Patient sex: F
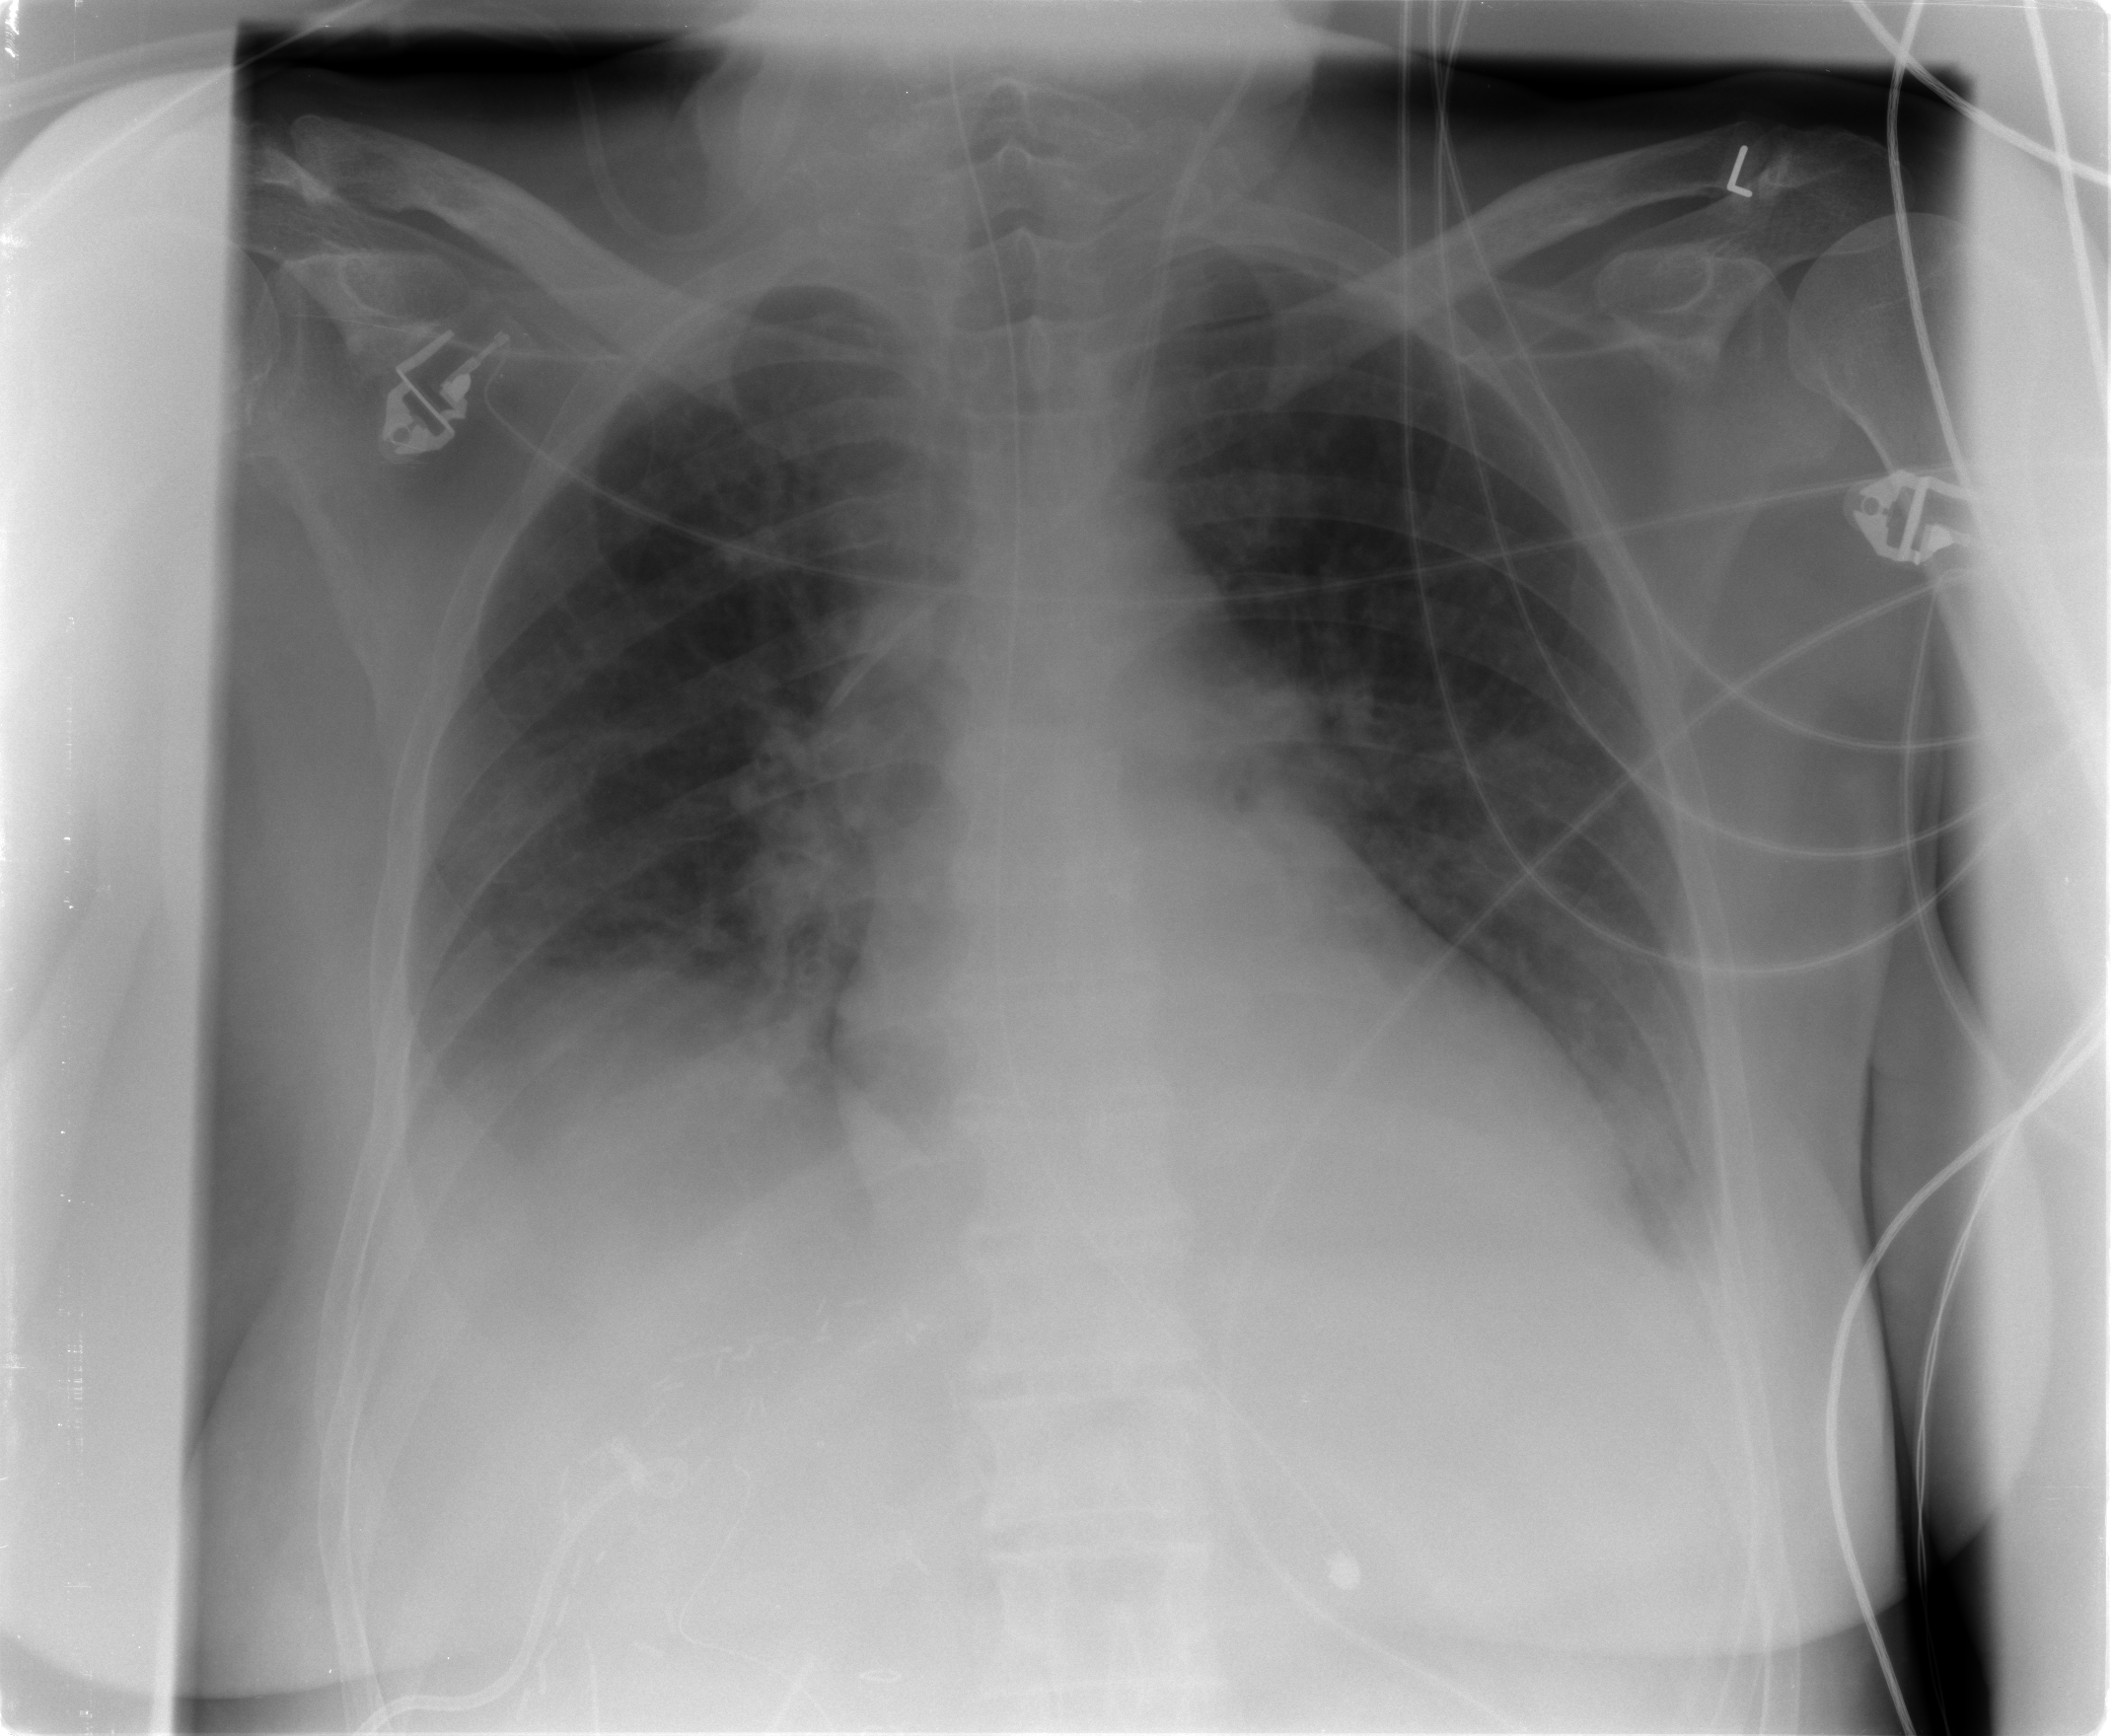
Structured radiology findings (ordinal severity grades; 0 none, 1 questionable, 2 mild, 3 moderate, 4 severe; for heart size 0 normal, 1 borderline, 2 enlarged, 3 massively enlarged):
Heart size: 0
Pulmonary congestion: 2
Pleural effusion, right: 2
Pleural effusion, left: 1
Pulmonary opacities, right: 1
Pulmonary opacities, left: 0
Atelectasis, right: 2
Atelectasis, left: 2